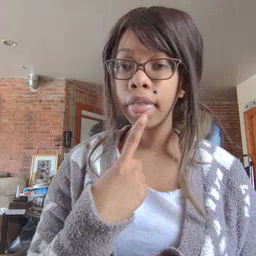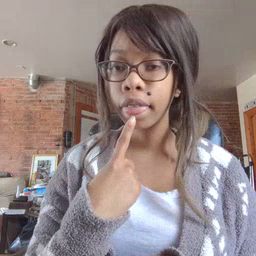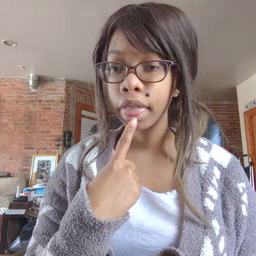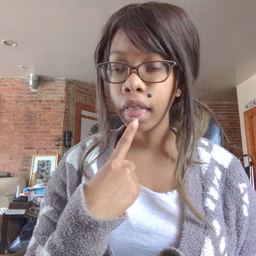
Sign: tongue